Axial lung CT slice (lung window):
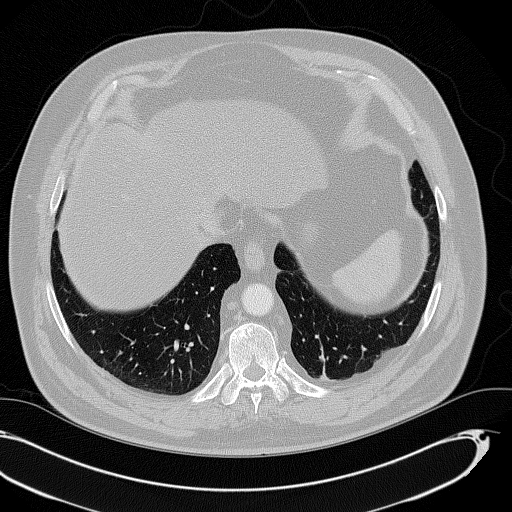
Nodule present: no